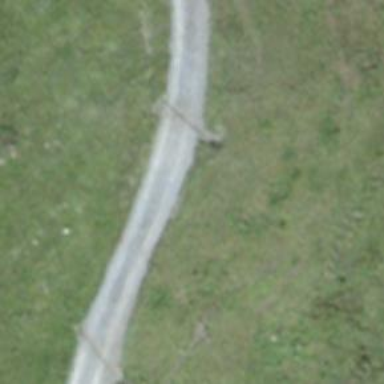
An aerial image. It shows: Gravel track with grade 2 quality.